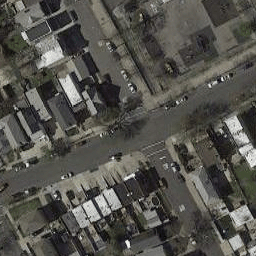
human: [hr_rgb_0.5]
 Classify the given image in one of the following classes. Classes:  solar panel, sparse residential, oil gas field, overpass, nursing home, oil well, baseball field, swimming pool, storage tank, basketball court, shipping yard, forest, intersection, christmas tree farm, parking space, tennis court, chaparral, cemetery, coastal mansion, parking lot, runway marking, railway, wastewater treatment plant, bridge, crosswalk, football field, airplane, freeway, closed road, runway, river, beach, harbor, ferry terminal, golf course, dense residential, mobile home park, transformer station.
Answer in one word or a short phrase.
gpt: intersection